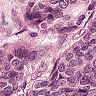
Metastatic tissue present: yes